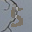
Label: 5